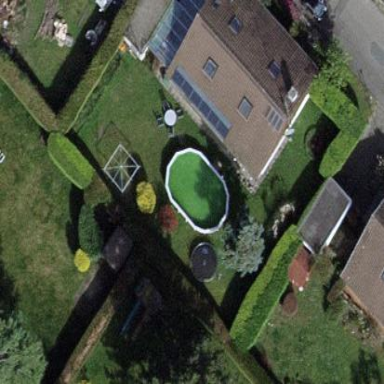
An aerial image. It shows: Garden enclosed by fence.